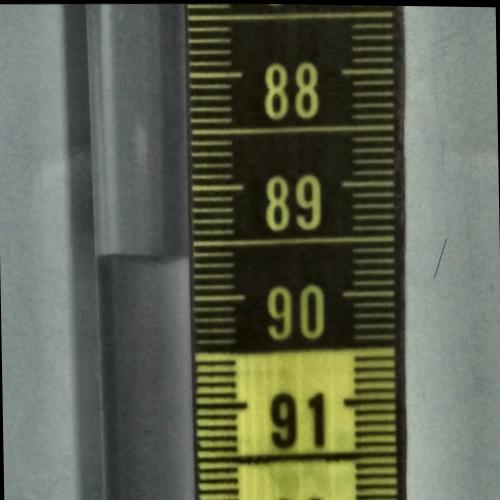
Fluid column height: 89.6 cm